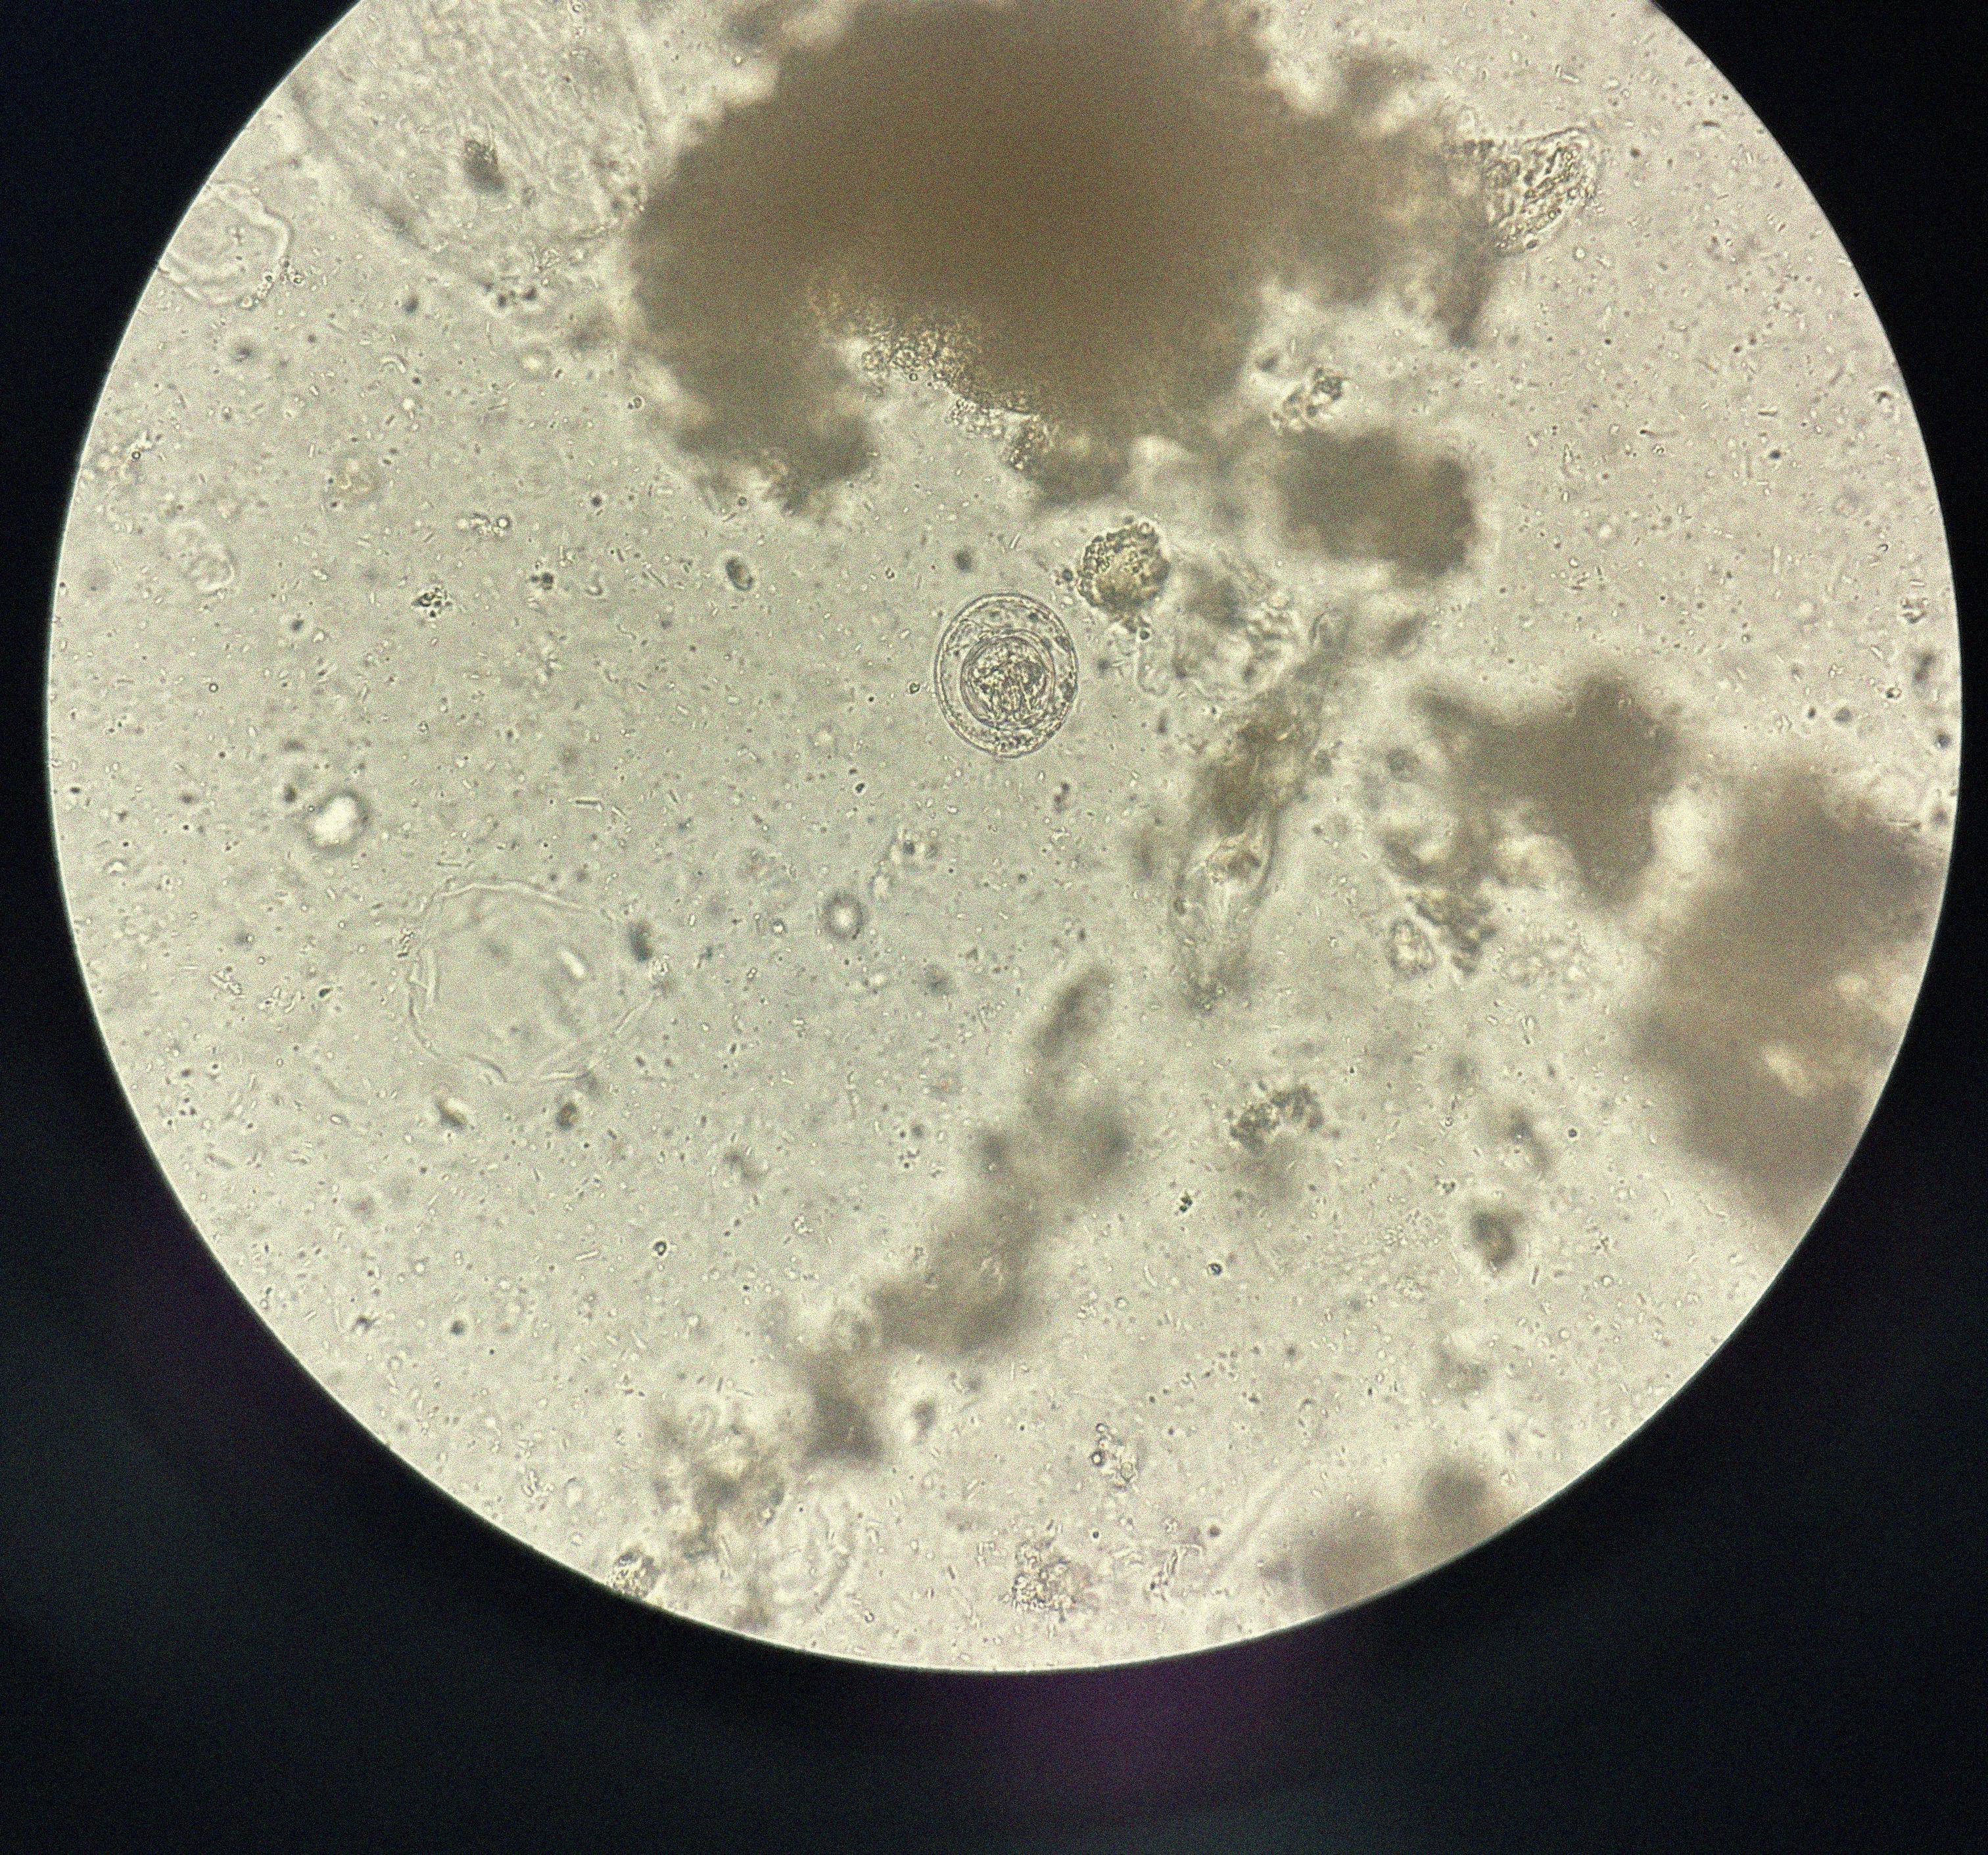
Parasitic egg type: Hymenolepis nana